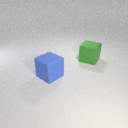
large blue rubber cube to the left of large green rubber cube